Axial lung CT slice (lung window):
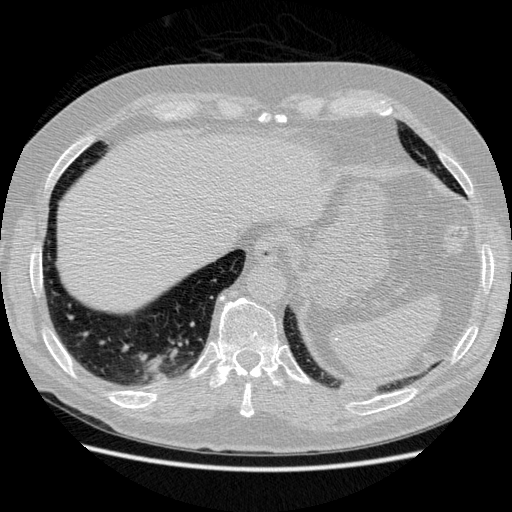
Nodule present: no